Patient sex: M
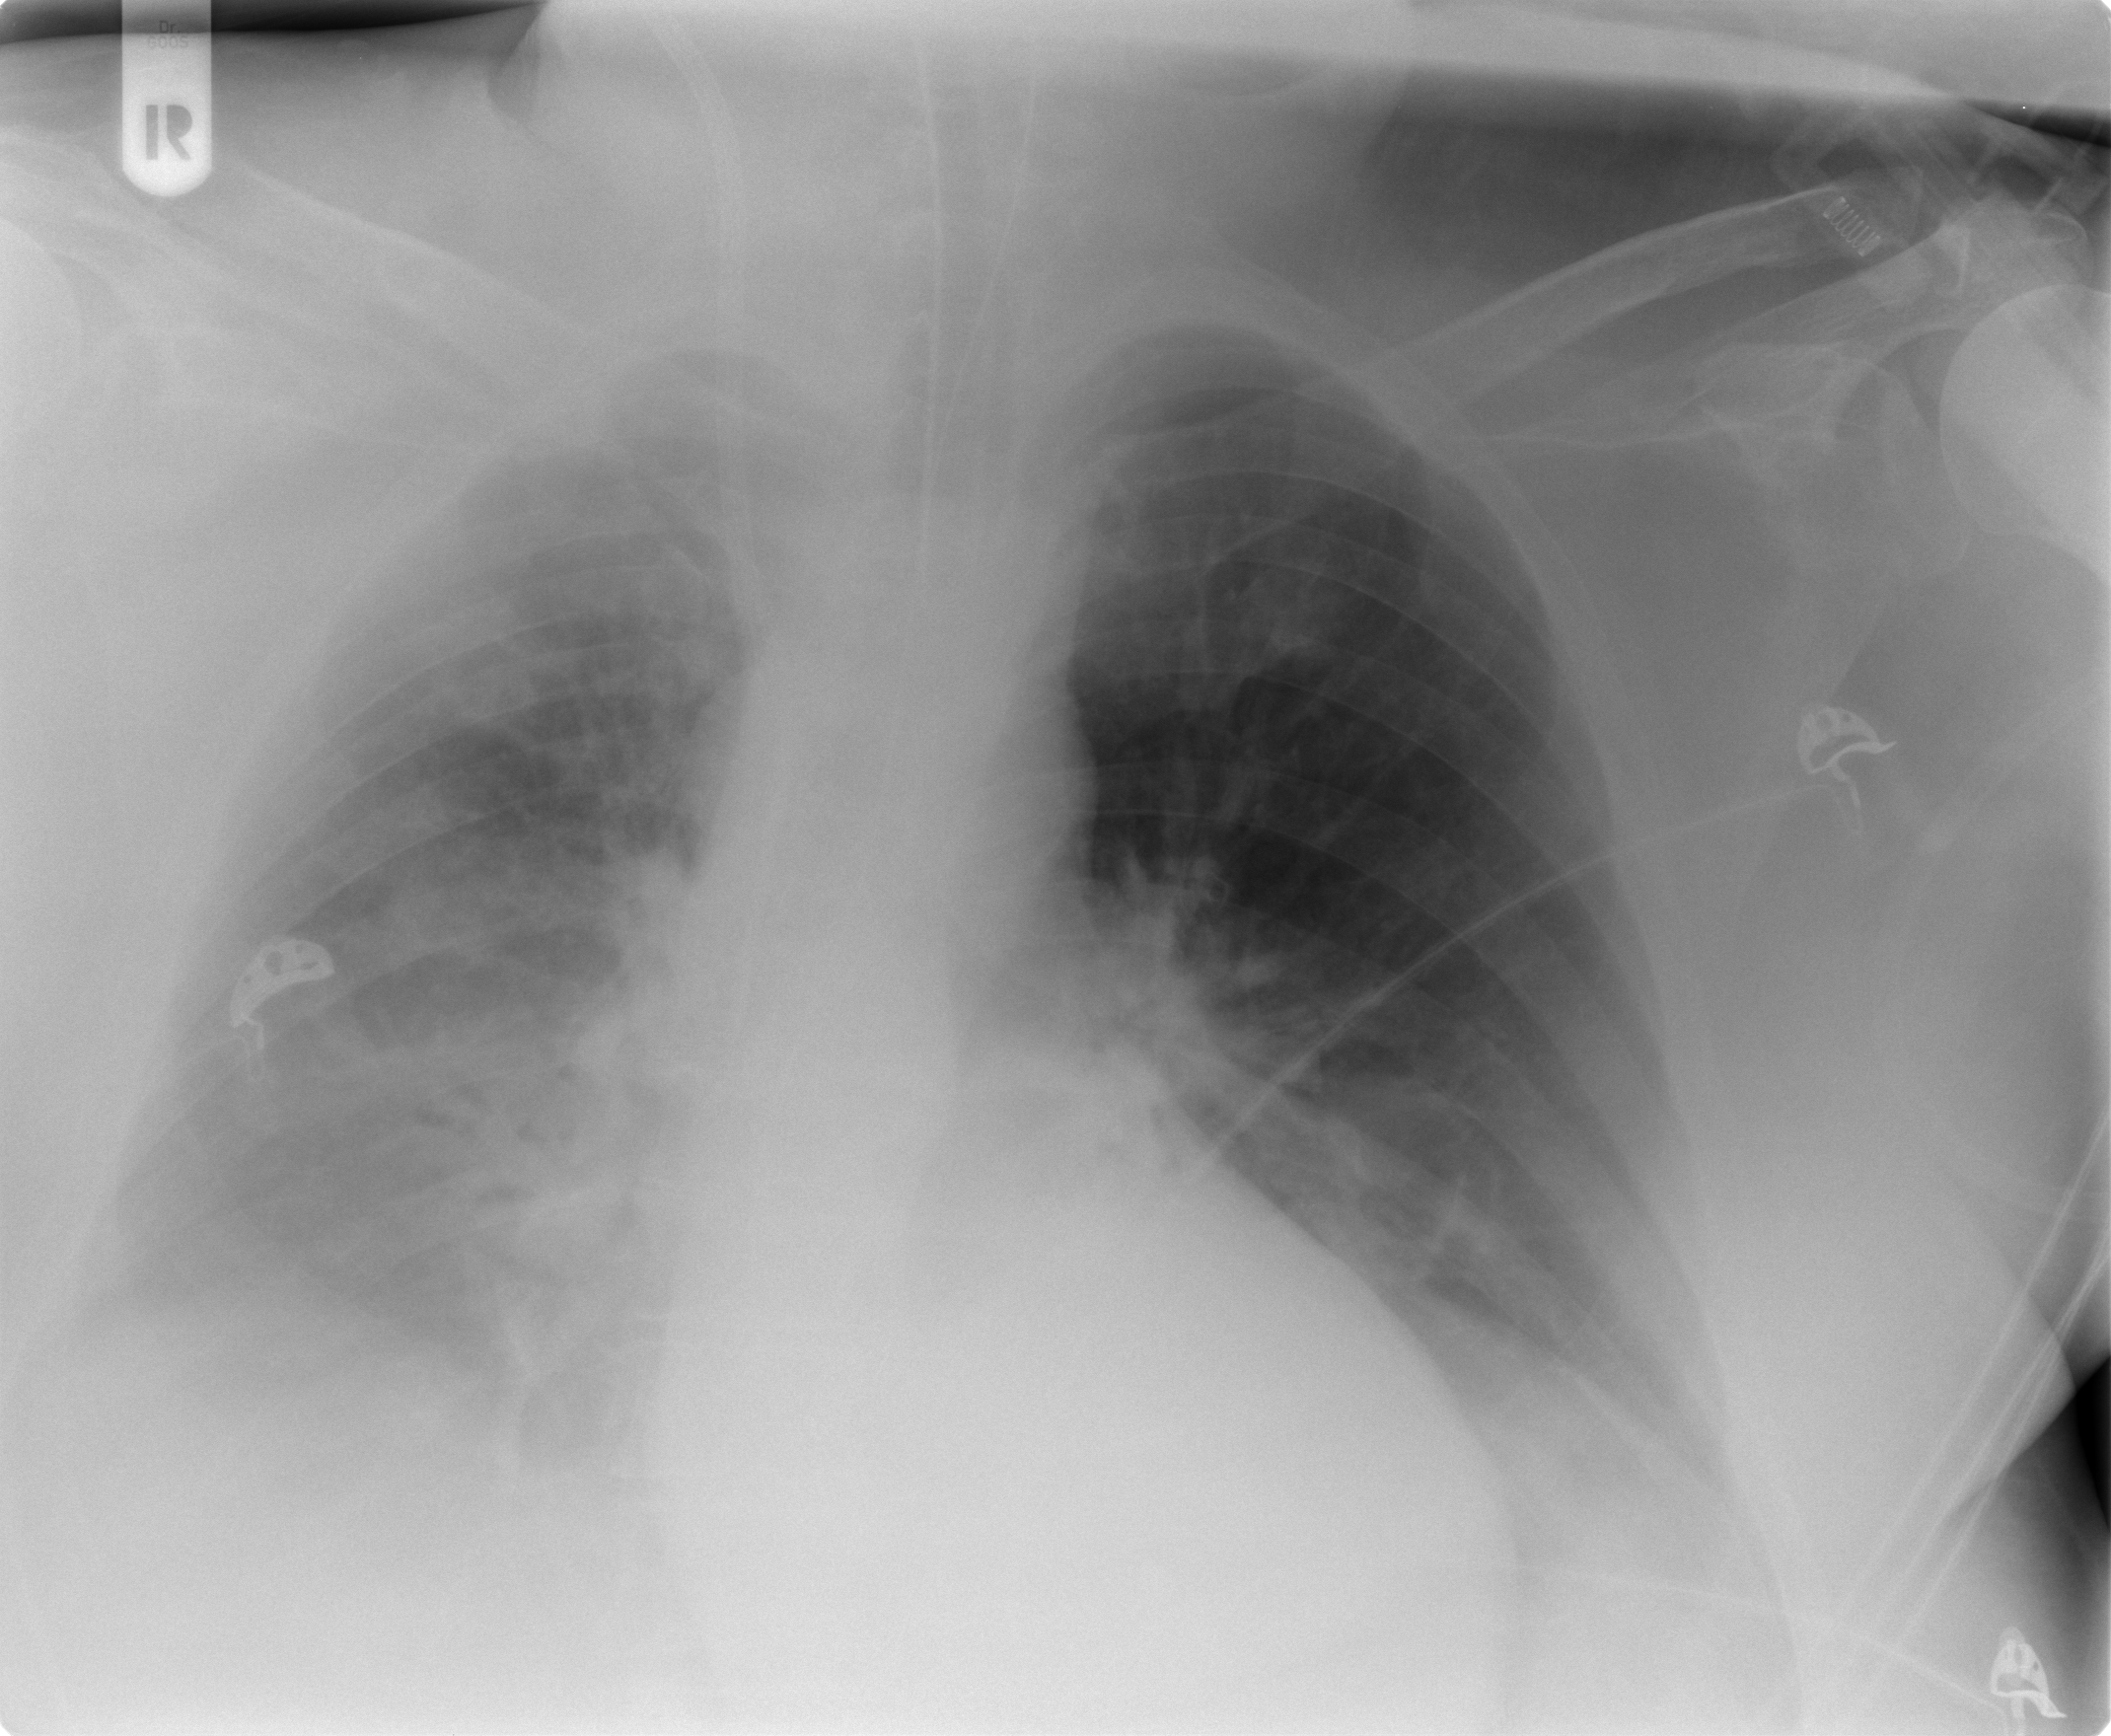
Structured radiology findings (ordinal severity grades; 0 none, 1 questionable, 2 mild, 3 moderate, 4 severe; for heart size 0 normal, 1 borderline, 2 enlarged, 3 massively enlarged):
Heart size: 0
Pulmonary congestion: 2
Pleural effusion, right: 3
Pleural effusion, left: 2
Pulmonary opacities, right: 2
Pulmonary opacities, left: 0
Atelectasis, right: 2
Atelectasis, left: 0